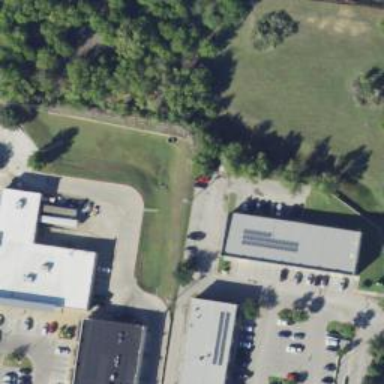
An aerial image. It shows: Healthcare clinic.